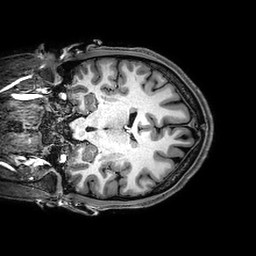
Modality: T1w
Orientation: coronal
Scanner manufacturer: philips
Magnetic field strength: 3 T
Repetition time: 0.008406 s
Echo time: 0.00389 s